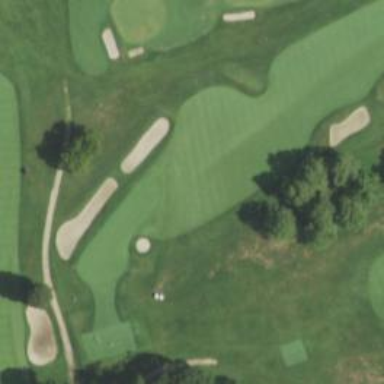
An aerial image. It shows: View of golf hole.